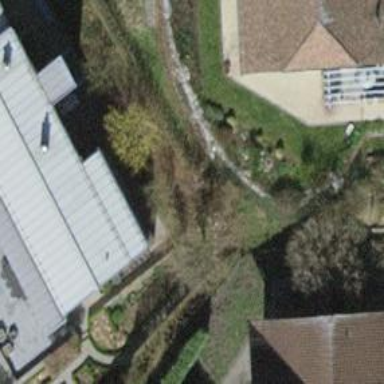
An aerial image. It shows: Hedge acting as barrier.